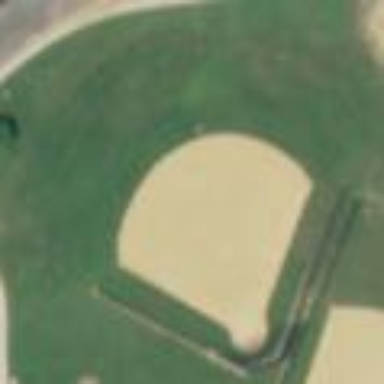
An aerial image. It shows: Baseball pitch for leisure land.